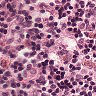
Metastatic tissue present: no